Field crop: maize
Growth stage: 2
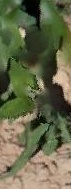
Species: maize